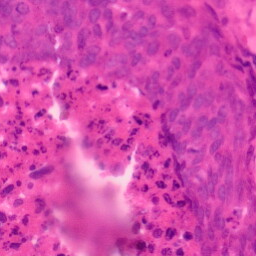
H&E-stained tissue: Colon